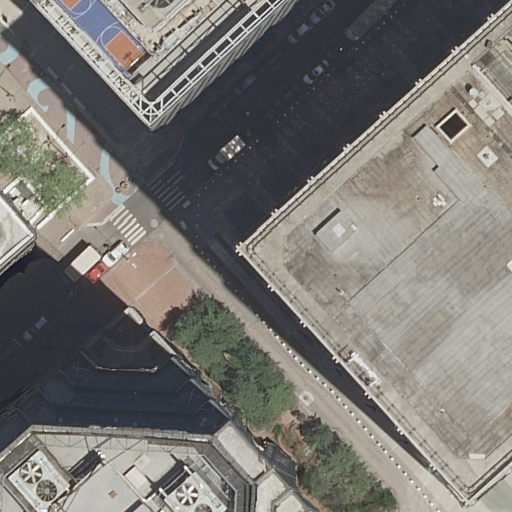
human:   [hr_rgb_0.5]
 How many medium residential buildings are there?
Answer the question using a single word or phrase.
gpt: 1

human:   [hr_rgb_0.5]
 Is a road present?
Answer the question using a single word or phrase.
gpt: yes

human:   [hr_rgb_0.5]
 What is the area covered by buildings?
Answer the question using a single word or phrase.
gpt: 8965m2

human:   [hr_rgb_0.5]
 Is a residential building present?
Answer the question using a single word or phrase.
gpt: yes

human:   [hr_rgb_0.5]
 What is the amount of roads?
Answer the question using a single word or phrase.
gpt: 3

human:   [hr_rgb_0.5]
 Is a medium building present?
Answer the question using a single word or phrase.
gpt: yes

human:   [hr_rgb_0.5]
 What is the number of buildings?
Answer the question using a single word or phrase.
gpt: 4

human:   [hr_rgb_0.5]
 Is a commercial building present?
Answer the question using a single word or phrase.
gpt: no

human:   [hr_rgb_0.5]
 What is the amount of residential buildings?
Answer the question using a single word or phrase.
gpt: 4

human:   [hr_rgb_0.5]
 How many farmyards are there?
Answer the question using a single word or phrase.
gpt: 0

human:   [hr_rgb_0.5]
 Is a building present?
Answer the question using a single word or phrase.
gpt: yes

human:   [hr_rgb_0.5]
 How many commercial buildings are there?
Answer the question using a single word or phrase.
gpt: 0

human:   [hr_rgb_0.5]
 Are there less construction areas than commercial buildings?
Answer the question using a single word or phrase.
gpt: no

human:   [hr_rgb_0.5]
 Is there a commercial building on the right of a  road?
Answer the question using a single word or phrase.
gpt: no

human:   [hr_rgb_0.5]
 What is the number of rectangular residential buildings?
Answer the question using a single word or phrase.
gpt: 2

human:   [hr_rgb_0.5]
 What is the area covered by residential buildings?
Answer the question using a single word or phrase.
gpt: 8965m2

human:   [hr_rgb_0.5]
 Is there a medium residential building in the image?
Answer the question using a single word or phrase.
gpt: yes

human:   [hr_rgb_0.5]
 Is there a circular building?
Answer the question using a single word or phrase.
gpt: no

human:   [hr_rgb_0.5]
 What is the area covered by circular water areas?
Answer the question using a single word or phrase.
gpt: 0m2

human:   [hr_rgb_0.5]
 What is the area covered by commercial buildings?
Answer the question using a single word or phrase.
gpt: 0m2

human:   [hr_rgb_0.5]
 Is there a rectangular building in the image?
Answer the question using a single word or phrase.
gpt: yes

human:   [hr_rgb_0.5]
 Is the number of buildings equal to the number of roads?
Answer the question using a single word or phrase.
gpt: no

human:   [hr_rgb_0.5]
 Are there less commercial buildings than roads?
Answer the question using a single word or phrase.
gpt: yes

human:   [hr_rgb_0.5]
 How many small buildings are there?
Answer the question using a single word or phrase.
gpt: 0

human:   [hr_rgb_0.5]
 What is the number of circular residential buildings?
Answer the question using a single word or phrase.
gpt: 0

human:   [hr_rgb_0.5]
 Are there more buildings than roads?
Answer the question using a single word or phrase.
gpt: yes

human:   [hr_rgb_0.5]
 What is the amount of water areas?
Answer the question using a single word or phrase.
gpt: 0

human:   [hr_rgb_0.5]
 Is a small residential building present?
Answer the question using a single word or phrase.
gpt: no

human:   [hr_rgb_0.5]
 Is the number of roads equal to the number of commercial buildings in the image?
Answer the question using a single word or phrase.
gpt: no

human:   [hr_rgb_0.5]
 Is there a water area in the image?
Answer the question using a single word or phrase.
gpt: no

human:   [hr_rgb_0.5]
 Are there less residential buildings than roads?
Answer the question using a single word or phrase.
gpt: no

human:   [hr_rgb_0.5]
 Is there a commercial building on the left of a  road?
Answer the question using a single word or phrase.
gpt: no

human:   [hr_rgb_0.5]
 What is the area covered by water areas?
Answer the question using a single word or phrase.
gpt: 0m2

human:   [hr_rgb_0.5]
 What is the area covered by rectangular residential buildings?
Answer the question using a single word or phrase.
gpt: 6128m2

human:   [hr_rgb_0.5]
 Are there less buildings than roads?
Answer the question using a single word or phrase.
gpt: no

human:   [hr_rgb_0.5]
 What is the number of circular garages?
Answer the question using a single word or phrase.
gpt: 0

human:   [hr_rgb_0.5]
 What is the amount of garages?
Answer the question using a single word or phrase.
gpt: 0

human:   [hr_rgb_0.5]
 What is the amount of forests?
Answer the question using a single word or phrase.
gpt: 0

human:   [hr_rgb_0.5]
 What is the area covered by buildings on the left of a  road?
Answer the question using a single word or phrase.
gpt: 3371m2

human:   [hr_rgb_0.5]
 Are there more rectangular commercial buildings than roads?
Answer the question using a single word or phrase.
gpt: no

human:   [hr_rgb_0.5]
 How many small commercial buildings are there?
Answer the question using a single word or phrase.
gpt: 0

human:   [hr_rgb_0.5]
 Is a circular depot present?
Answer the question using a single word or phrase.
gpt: no

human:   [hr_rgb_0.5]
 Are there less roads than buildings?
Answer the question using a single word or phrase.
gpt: yes

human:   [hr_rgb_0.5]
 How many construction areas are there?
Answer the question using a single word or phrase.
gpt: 0

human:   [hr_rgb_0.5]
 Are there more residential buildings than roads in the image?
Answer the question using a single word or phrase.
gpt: yes

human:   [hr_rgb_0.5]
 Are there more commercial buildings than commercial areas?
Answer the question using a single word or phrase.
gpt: no

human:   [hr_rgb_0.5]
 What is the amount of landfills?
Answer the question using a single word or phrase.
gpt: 0

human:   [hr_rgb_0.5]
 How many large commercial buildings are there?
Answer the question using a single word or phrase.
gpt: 0

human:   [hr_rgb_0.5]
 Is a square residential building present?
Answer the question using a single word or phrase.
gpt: no

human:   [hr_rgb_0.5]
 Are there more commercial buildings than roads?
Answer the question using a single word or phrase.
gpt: no

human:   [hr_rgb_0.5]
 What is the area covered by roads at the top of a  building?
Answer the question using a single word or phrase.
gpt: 0m2

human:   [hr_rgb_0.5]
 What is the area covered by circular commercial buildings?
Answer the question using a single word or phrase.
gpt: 0m2

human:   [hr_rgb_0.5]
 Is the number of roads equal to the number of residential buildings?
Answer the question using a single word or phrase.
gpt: no

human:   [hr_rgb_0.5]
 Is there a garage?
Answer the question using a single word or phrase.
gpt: no

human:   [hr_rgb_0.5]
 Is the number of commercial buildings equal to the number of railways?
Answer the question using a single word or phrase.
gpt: yes

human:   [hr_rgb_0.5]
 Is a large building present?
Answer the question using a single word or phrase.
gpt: yes

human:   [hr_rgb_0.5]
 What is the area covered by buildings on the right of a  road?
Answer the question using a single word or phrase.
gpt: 2946m2

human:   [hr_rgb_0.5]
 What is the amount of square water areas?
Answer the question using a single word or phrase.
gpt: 0

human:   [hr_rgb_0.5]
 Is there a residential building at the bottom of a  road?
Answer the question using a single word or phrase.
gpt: yes

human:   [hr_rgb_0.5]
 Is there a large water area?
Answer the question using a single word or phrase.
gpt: no

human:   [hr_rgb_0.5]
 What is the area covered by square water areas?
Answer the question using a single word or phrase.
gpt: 0m2

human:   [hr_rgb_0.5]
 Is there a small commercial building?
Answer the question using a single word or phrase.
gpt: no

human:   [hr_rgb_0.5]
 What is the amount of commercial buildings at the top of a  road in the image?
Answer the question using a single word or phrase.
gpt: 0

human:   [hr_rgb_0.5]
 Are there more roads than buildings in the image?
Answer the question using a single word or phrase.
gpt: no